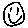
Label: smiley face